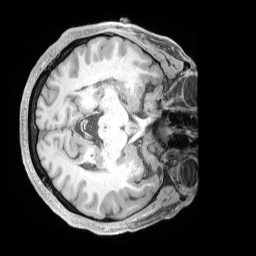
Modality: T1w
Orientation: axial
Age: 36
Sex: male
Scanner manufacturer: siemens
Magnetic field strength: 3 T
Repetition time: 2 s
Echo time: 0.00211 s